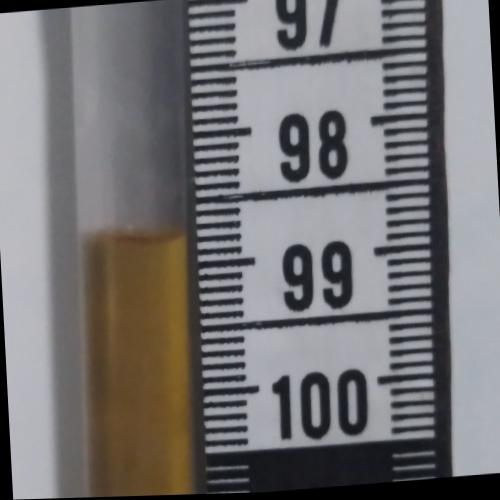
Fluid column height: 98.8 cm